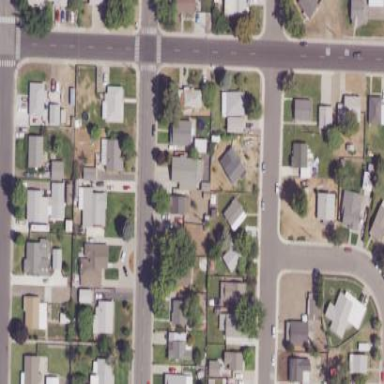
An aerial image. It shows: Sidewalk.